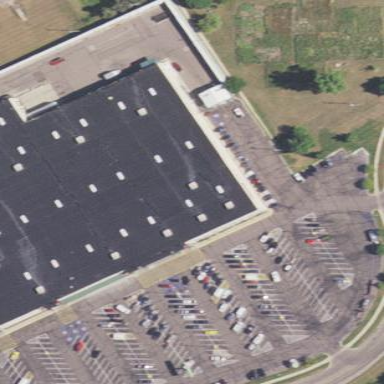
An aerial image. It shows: Parking area with surface.